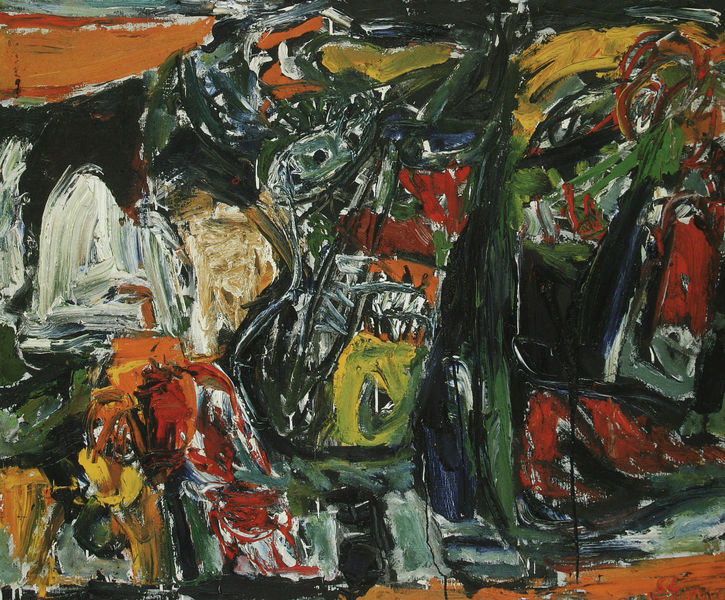
Künstler: Helmut Sturm
Standort: Berlin
Institution: Galerie Gunar Barthel
Schlagwörter: blau, weiß, gelb, grün, bunt, orange, schwarz, straße, rot, expressionismus, malerei, gesicht, chaos, farbig, bogen, moderne, abstrakt, farben, modern, farbe, formen, linien, schiffbruch, sturm, duktus, striche, form, durcheinander, konturen, pinselstriche, fauvismus, surcheinander, geschmiere, linienführhung